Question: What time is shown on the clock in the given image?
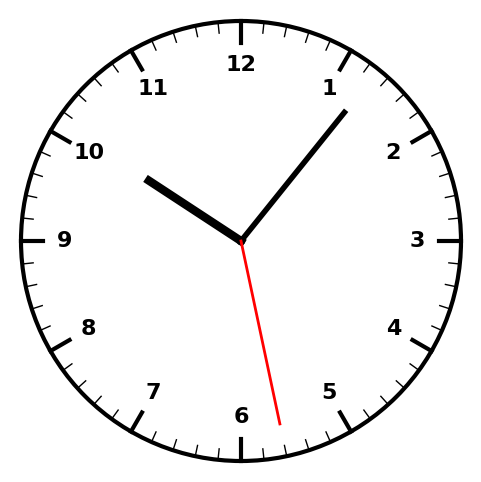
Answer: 10:06:28